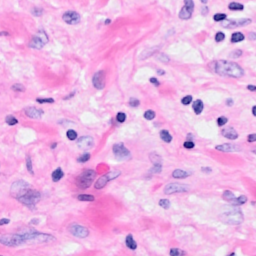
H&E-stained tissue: Breast